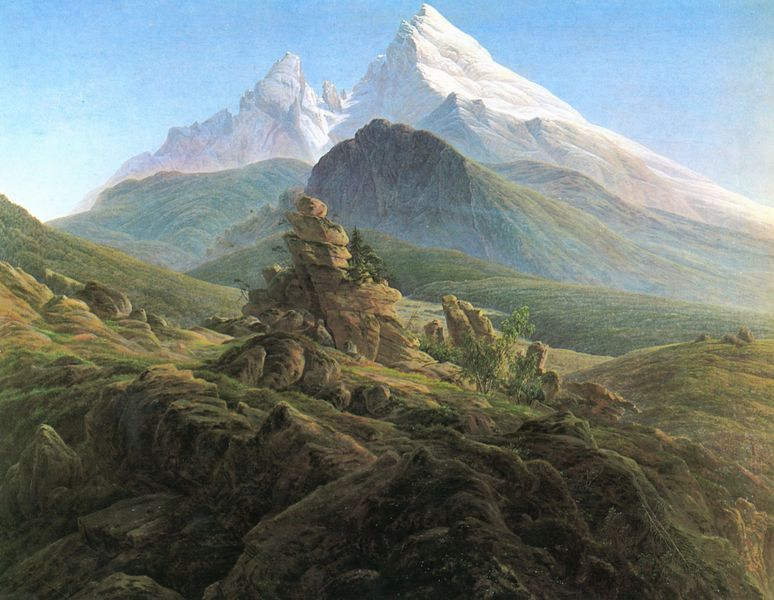
Titel: Der Watzmann
Künstler: Caspar David Friedrich
Standort: Berlin
Institution: Alte Nationalgalerie
Schlagwörter: berg, blau, blätter, felsen, gemälde, gestein, himmel, laub, schatten, weiß, bäume, gelb, grün, landschaft, ausschnitt, braun, grau, hintergrund, licht, rücken, vordergrund, ausblick, eis, gras, schnee, wiese, malerei, richter, falten, gesicht, spitze, stein, steine, horn, öl, einsamkeit, ferne, hügel, kalt, natur, strauch, weide, zweige, busch, sonne, sträucher, wiesen, frontal, tal, anhöhe, deutschland, hellblau, klar, ruhe, perspektive, abhang, berge, bergspitzen, fels, gebirge, gipfel, gletscher, hang, leer, zug, dunst, nebel, schichten, kahl, alm, friedrich, romantik, tannen, erhaben, luft, spitz, deutsch, hoch, menschenleer, panorama, höhe, neblig, schichtung, spaziergang, wandern, alpen, bergspitze, ideal, moos, abgrund, felsig, schnitt, schweiz, fichte, tanne, sehnsucht, sicht, romantisch, lanschaft, karg, graben, wildnis, nadelholz, atmosphäre, grüne, kluft, gebirgslandschaft, heroische landschaft, caspar david friedrich, cdf, deutsche romantik, david, koch, joseph anton koch, pass, baumgrenze, moss, zerklüftet, alp, bewuchs, pantheismus, caspar, schneeberg, büsch, antropomorph, erhabenheit, nebeö, brün, bergwelt, watzmann, almen, landcshaft, firn, casper, caspar david, aussblick, vberg, sgipfel